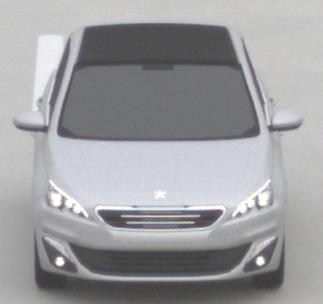
Make: Peugeot
Model: 308 VTi 82
Detailed model: 308 (II)
Model produced from: 2013/09
Model produced until: 2014/11
Doors: 5
Color: white
Road condition: dry road
Daytime: morning or afternoon
Contrast: low contrast